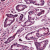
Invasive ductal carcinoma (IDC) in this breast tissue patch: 1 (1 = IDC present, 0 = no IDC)